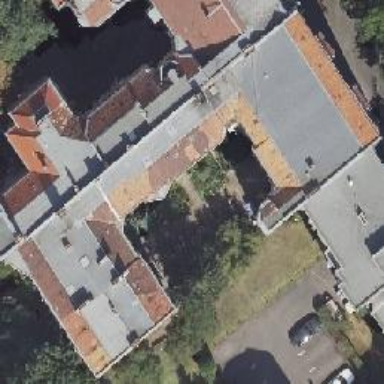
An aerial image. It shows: Apartment building with double saltbox roof shape.